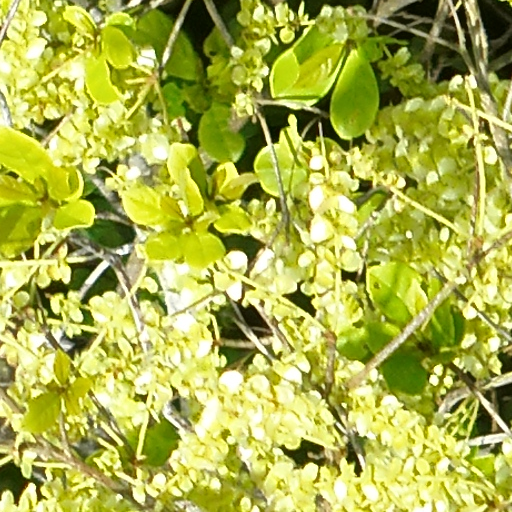
Species: Terminalia amazonia
GBIF accepted scientific name: Terminalia amazonica
Crown area (m\u00b2): 129.027